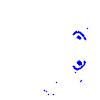
Particle: electron